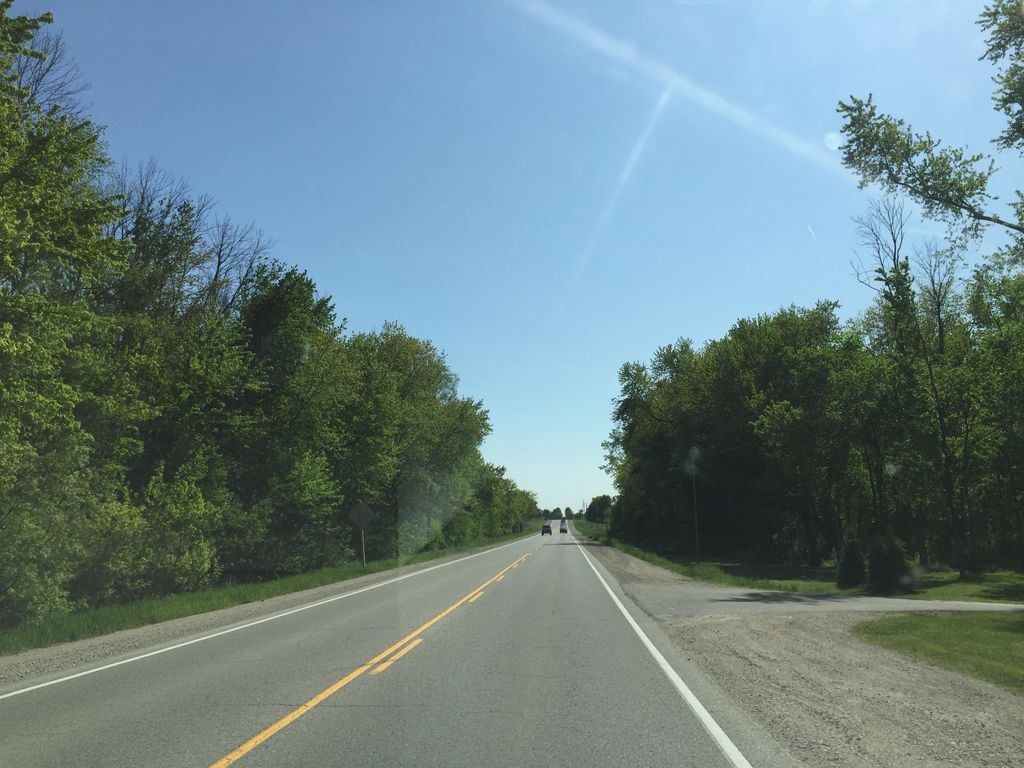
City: kitchener-waterloo